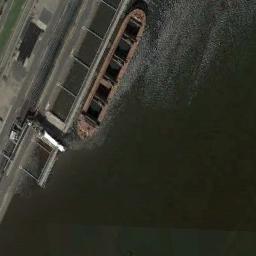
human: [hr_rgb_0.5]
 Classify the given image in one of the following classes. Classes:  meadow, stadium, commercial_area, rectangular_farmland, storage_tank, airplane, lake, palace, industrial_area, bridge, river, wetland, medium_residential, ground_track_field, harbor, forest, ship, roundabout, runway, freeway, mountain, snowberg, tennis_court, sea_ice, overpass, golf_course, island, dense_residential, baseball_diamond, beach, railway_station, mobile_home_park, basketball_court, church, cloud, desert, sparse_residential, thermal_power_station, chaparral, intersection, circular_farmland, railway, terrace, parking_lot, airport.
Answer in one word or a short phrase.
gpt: ship